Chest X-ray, PA view. Patient: 56 years old, sex M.
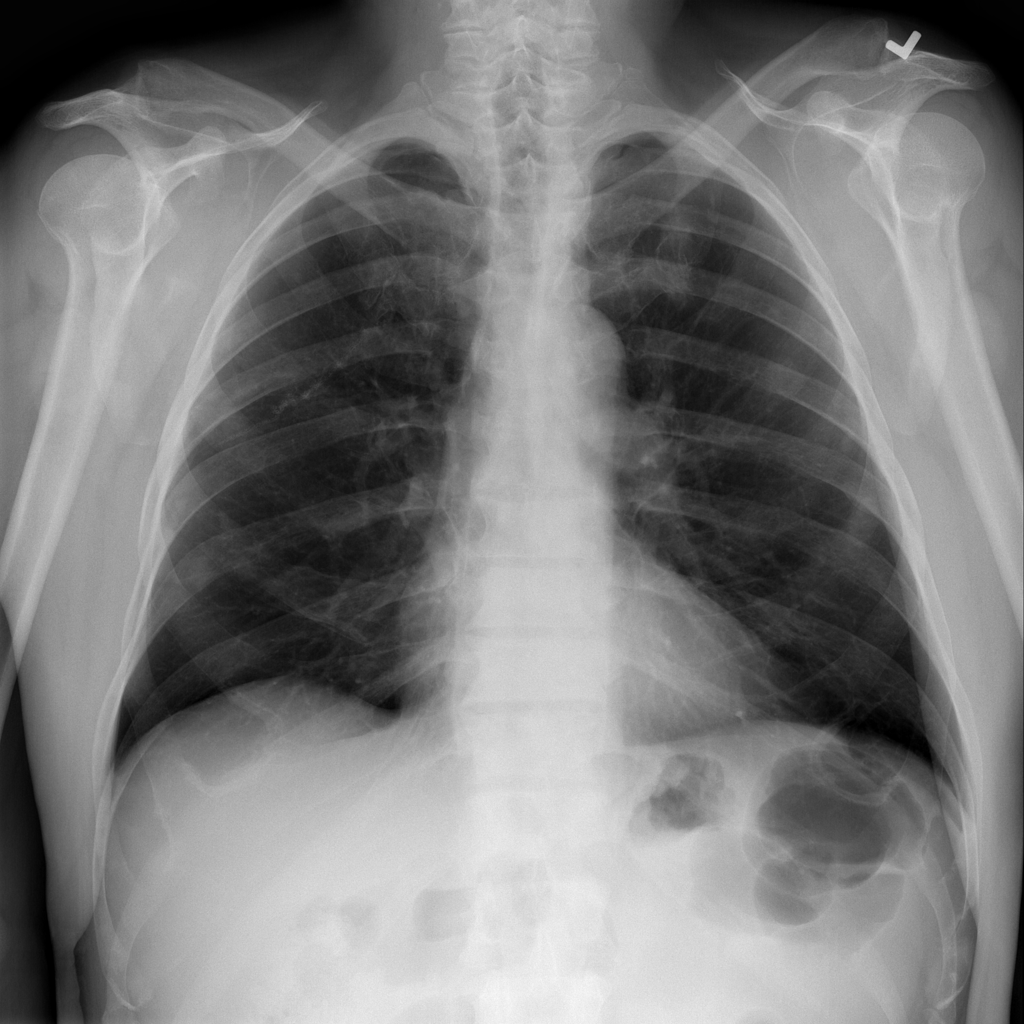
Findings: No Finding